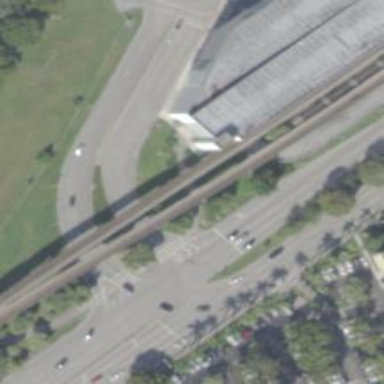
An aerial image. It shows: Asphalt cycleway.